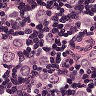
Metastatic tissue present: yes